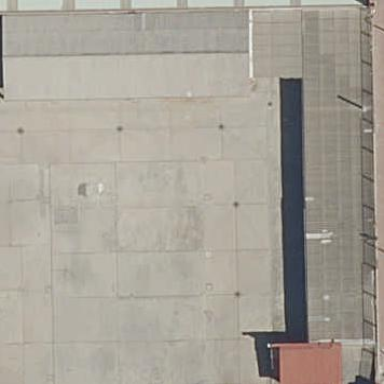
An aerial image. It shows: Industrial building.